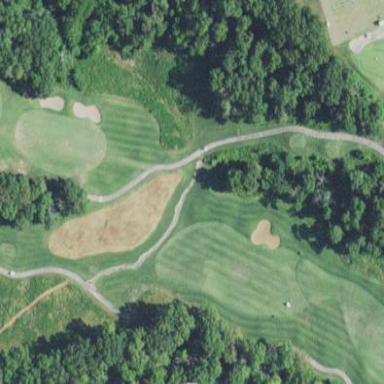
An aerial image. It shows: Rough grassy area used for golf.